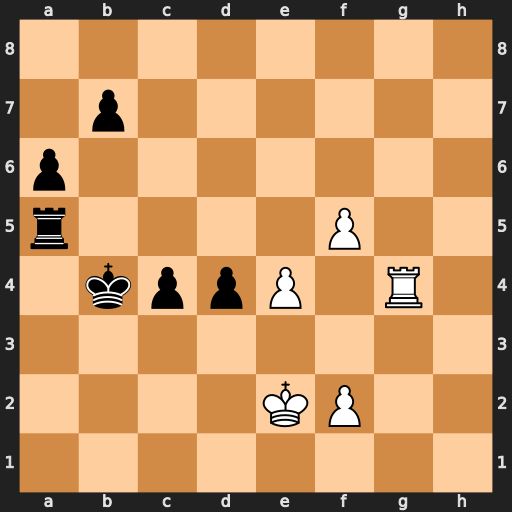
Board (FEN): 8/1p6/p7/r4P2/1kppP1R1/8/4KP2/8
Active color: w
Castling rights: -
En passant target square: -
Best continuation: f6 d3+ Ke3